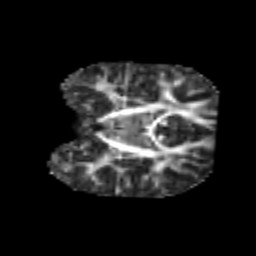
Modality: FA
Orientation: coronal
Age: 6
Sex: male
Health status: healthy